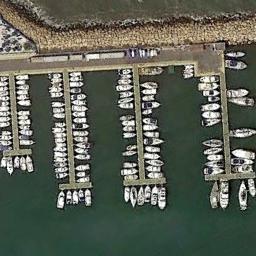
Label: harbor